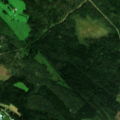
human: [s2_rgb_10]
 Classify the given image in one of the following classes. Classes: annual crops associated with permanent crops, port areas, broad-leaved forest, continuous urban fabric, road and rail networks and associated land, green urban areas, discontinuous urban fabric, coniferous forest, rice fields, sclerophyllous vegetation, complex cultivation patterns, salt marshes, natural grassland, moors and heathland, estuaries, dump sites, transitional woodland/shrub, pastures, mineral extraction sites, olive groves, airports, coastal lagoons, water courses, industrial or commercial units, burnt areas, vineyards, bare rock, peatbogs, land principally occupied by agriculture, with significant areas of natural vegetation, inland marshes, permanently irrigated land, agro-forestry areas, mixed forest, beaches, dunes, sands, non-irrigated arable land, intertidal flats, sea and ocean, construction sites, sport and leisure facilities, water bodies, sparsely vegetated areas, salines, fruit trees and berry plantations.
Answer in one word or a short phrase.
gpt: land principally occupied by agriculture, with significant areas of natural vegetation, coniferous forest, mixed forest, transitional woodland/shrub